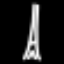
Label: The Eiffel Tower